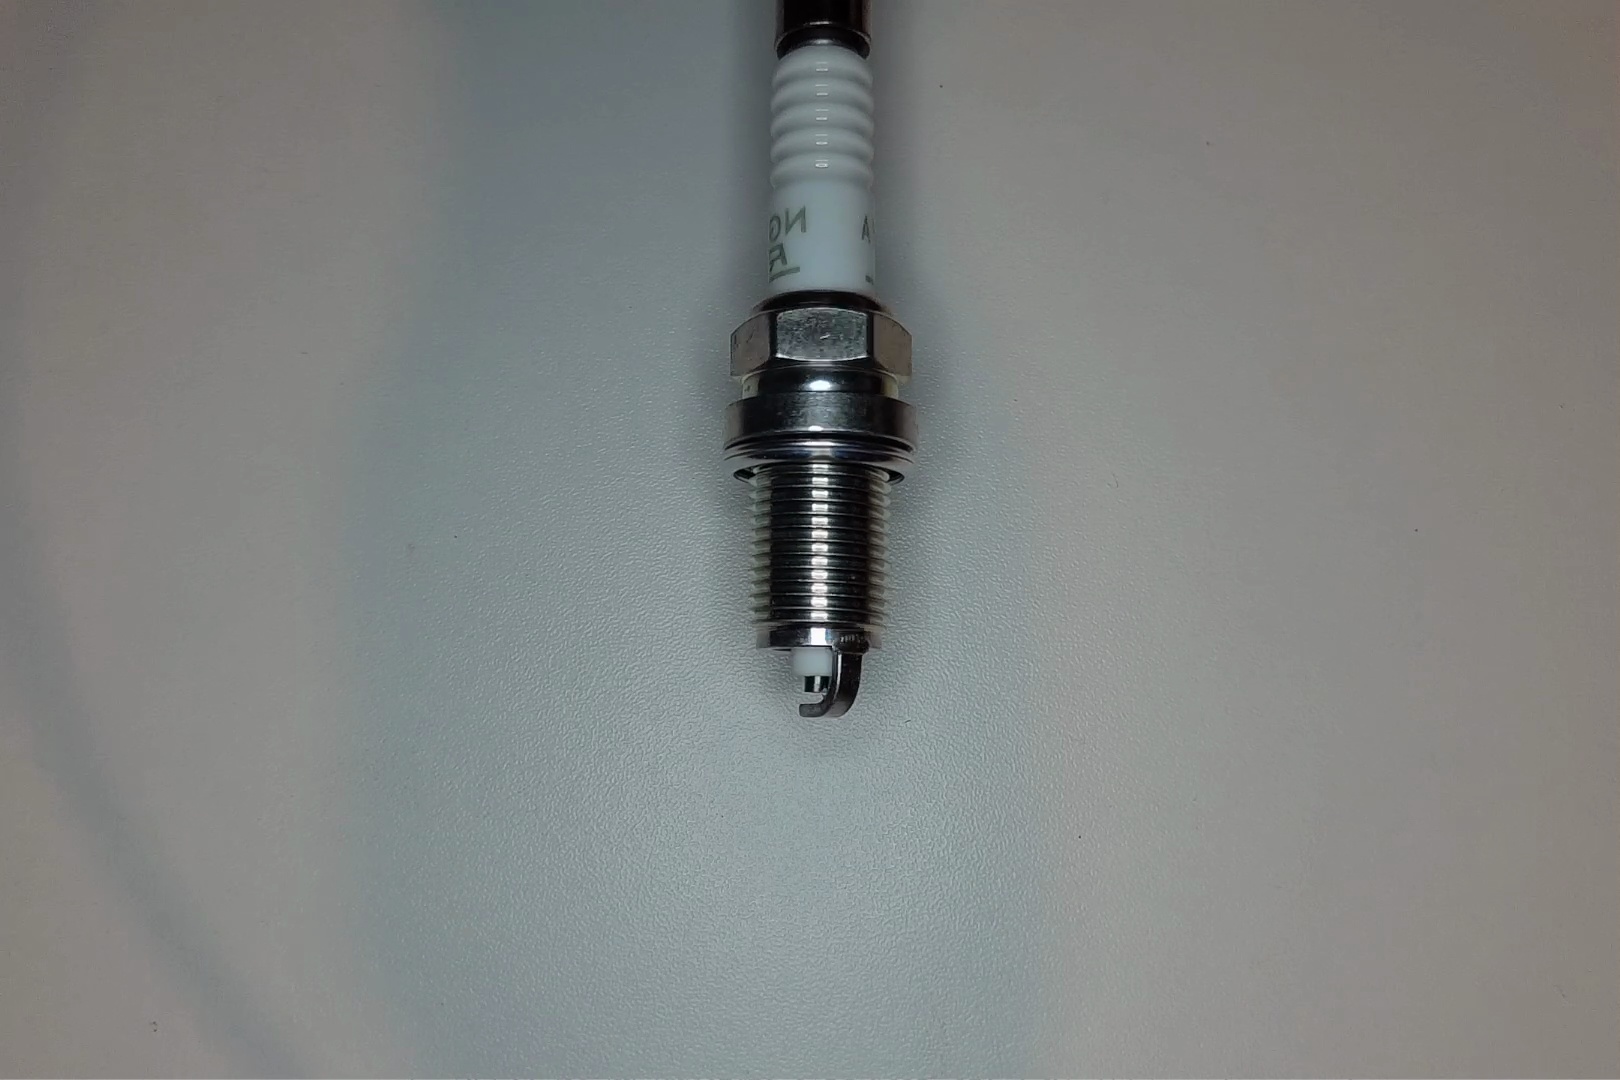
Label: normal